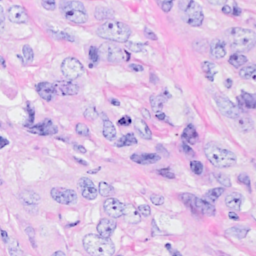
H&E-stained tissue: Breast